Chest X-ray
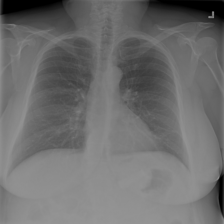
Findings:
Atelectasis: negative
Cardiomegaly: negative
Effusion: negative
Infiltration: negative
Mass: negative
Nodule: negative
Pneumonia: negative
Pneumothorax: negative
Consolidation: negative
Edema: negative
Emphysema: negative
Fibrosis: negative
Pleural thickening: negative
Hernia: negative